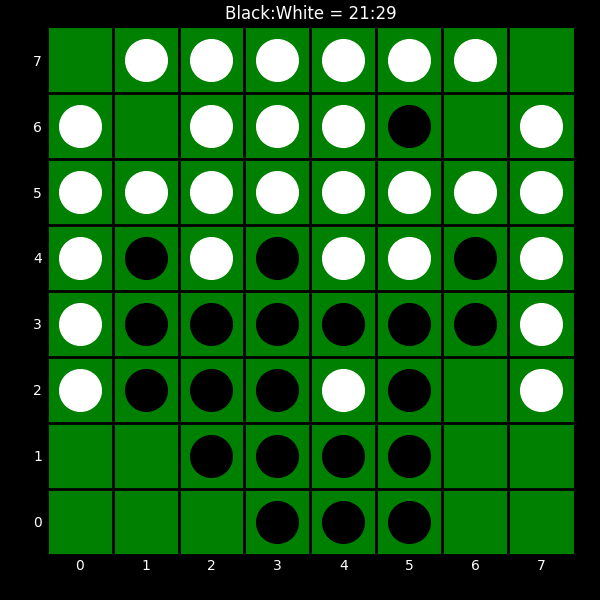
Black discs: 21
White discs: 29